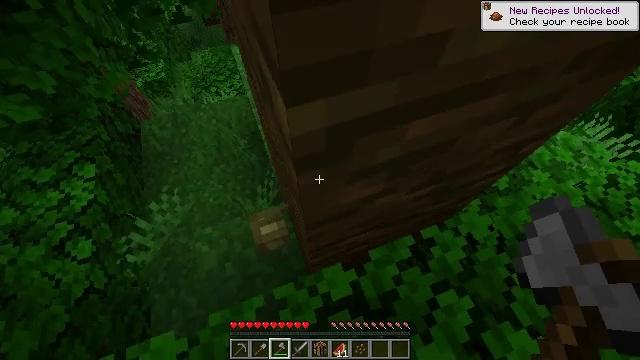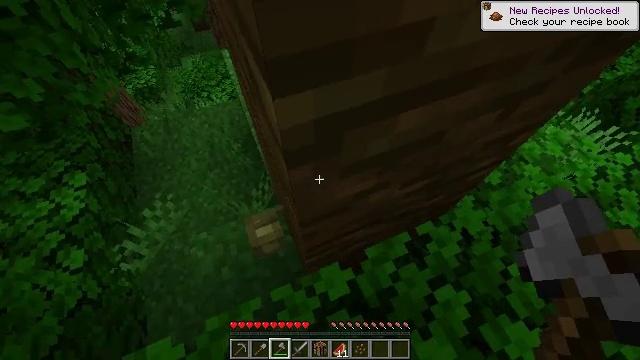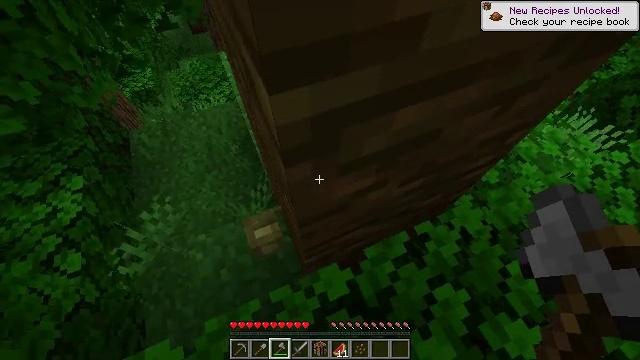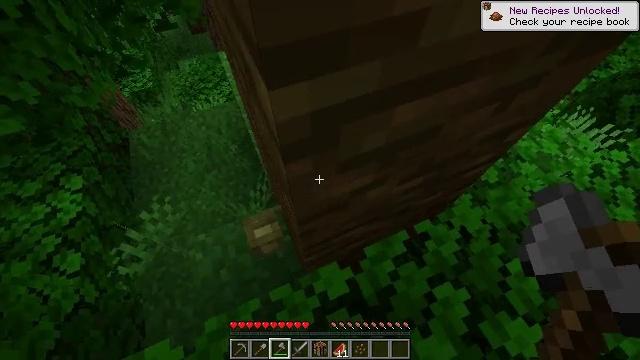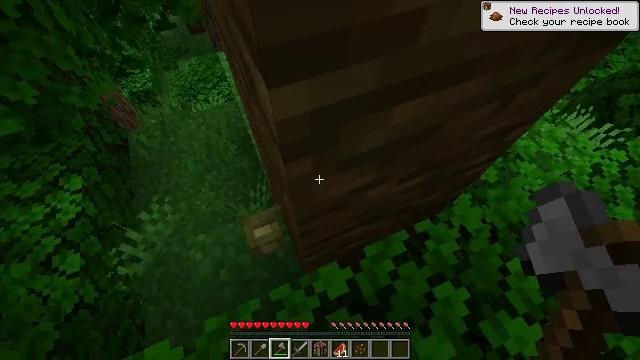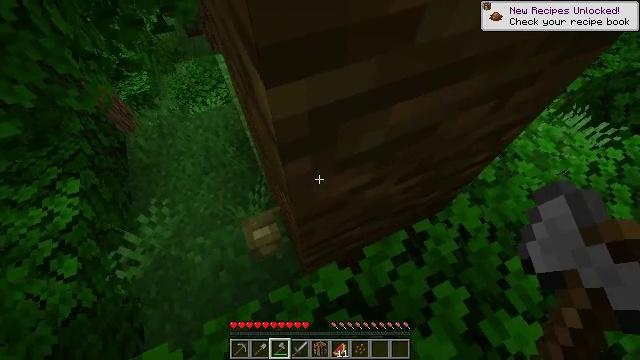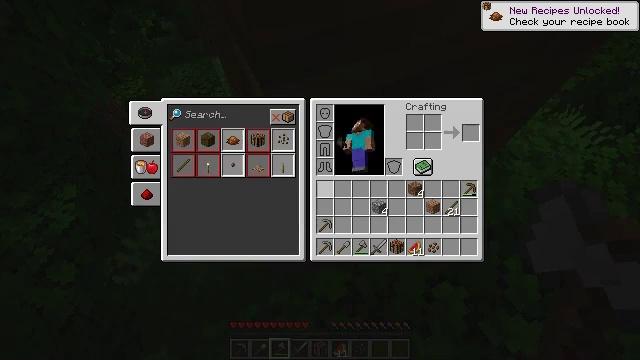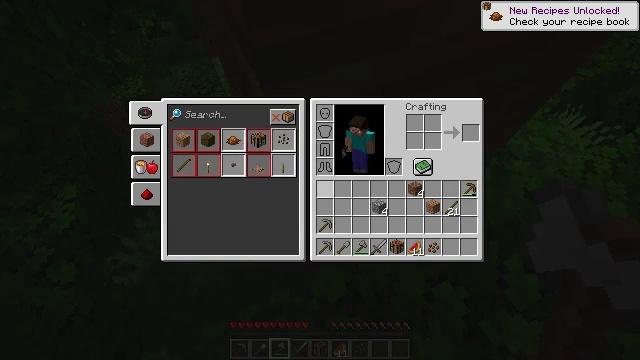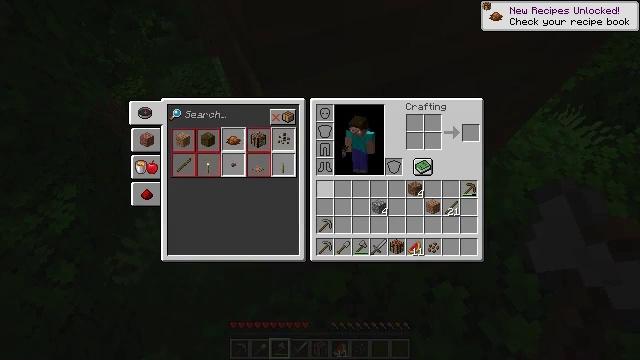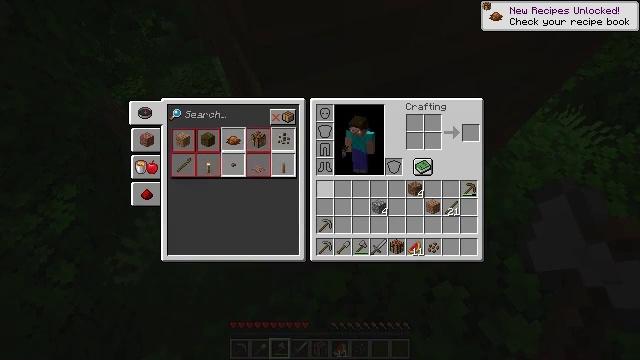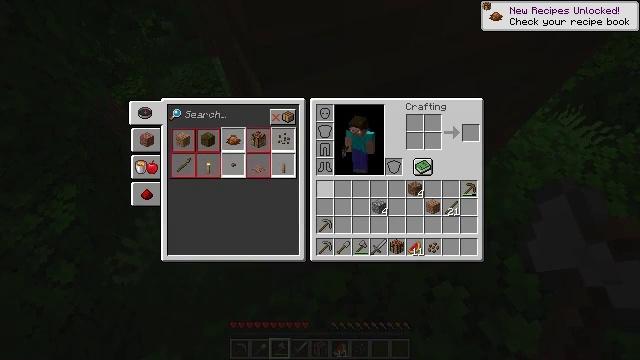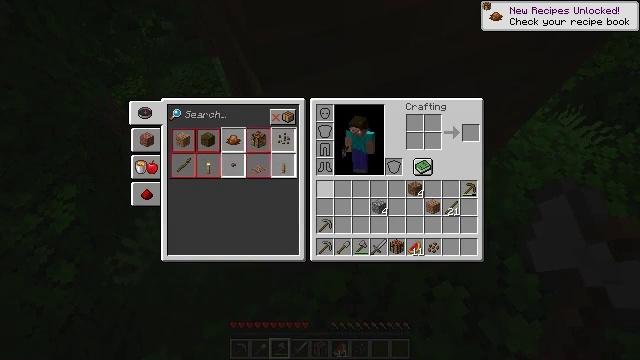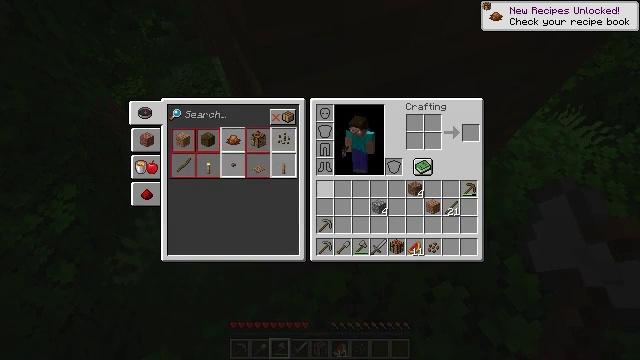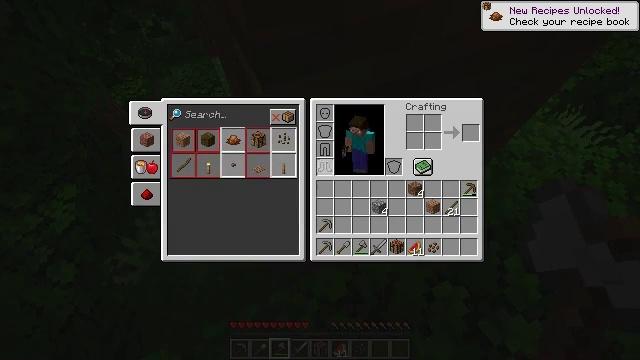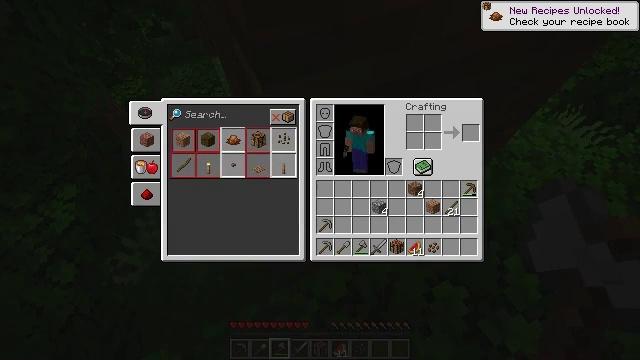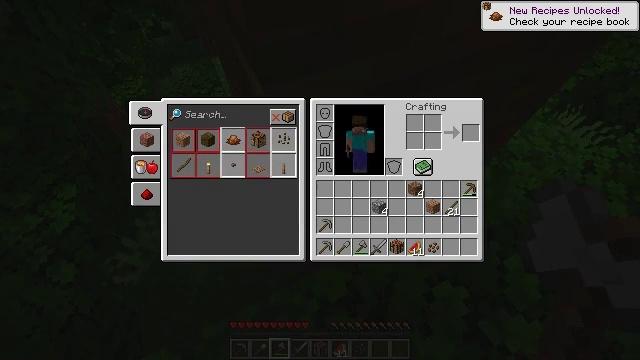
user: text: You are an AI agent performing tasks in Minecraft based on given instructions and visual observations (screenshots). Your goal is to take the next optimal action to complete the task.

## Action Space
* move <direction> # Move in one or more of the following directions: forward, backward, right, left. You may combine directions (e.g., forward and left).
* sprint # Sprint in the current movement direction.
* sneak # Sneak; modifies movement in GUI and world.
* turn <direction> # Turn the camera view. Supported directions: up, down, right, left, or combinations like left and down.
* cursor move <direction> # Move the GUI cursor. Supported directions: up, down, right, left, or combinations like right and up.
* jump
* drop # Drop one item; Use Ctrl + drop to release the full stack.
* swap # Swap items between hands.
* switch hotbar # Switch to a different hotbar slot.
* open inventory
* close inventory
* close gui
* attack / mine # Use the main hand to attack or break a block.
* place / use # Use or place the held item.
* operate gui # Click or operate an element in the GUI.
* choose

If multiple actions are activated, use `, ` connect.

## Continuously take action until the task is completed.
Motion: motion action
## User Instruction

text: Break the melon to get slices.
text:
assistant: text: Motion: turn right
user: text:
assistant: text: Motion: no_op
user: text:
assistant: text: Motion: no_op
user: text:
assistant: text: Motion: no_op
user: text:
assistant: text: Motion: no_op
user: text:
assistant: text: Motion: open inventory
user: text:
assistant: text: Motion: open inventory
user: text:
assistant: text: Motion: open inventory
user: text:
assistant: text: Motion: open inventory
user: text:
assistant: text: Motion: no_op
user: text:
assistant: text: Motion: no_op
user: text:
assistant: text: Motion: no_op
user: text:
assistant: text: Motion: cursor move right
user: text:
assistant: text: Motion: cursor move right
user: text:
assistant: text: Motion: cursor move right
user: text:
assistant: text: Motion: cursor move right
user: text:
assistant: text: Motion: cursor move right and up
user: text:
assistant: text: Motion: cursor move right and up
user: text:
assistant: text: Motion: cursor move right and up
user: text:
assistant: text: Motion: cursor move right and up
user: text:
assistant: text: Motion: cursor move right and up
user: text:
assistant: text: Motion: no_op
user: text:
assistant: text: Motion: cursor move left
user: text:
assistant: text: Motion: cursor move left and down
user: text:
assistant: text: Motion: cursor move left and down
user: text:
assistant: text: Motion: cursor move left and down
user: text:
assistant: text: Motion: cursor move left and down
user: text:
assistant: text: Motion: cursor move left and down
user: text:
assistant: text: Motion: cursor move down
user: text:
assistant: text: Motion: cursor move down